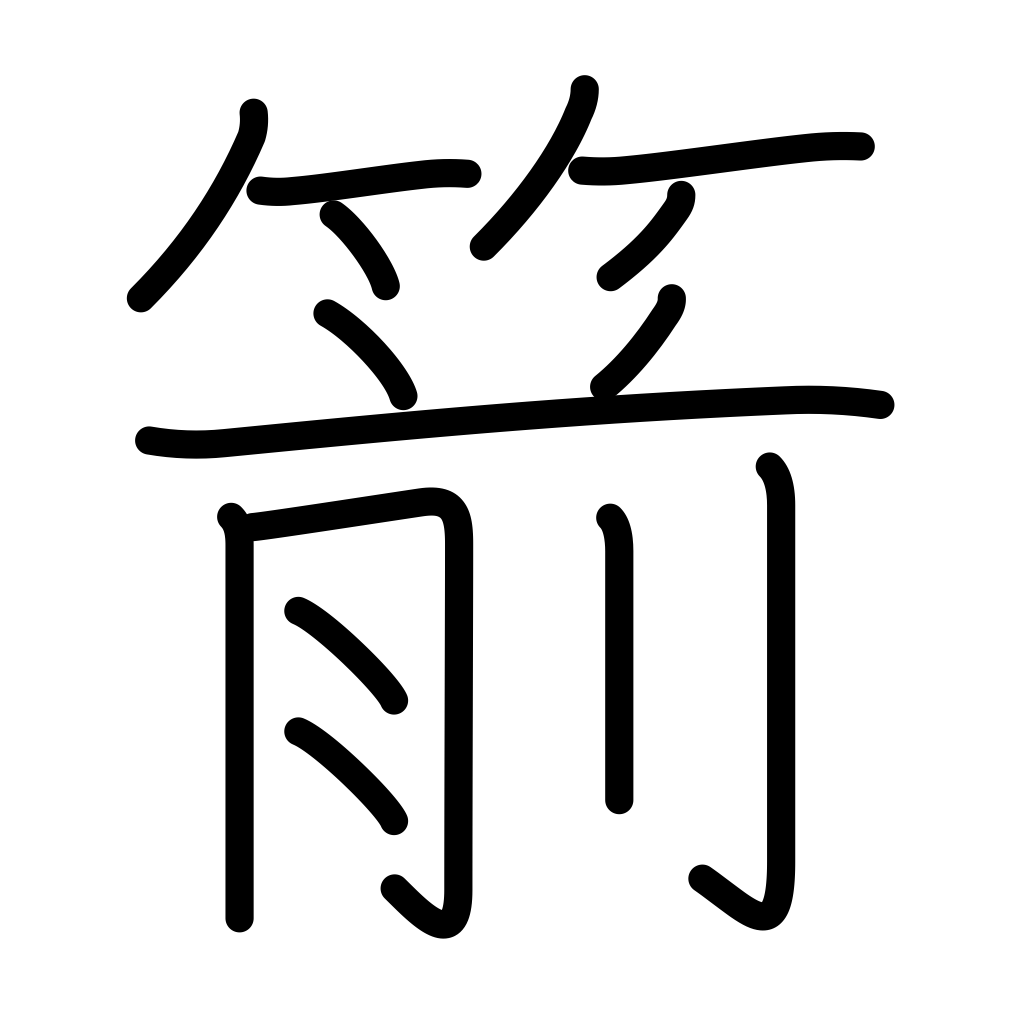
Meaning: arrow